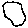
Label: hexagon